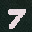
Label: 7